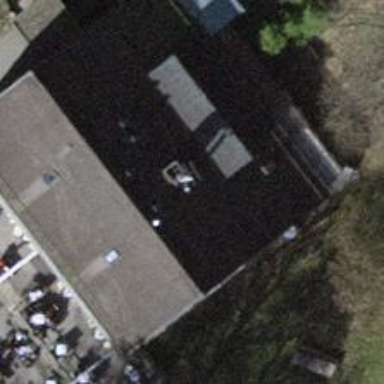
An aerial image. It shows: Restaurant.